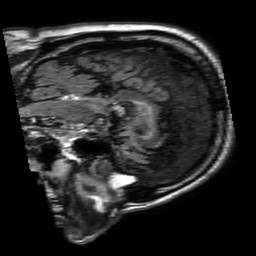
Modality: FLAIR
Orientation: sagittal
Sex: male
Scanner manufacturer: philips
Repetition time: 11 s
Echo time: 0.125 s